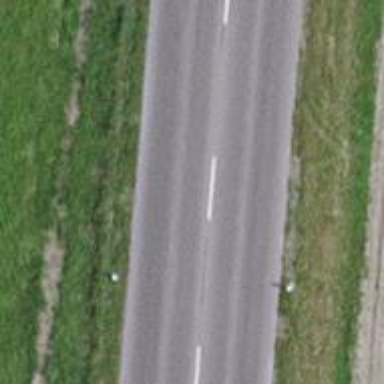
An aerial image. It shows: Primary road with asphalt surface.